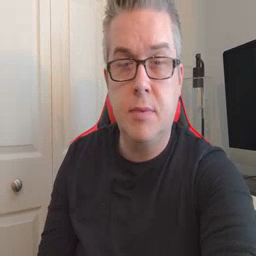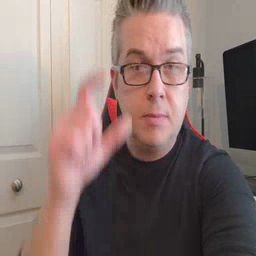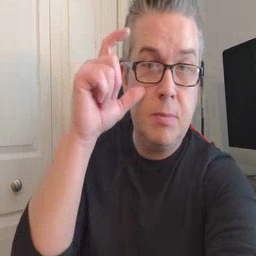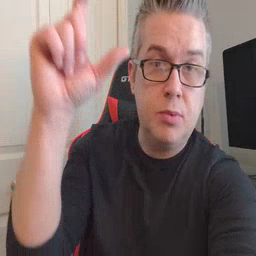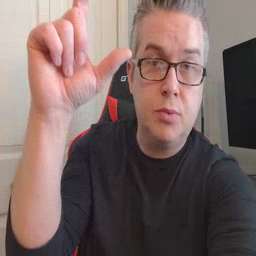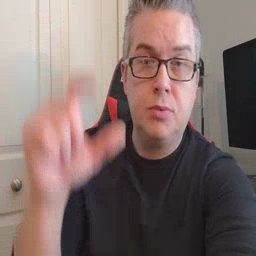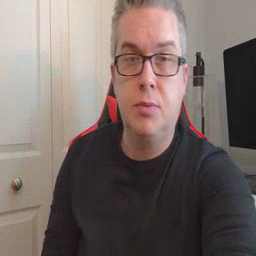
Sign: moon